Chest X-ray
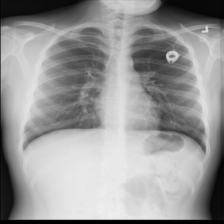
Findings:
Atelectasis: negative
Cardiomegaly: negative
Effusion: negative
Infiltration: negative
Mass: negative
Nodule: negative
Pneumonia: negative
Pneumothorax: negative
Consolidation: negative
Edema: negative
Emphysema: negative
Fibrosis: negative
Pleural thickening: negative
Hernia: negative